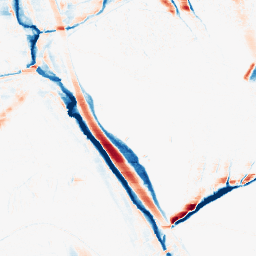
Category: morphological
Decomposition family: morphological_ellipse
Decomposition parameters: operation: average
width: 5
height: 20
Upsampling method: bspline
Upsampling parameters: scale: 8
Upsampling scale: 8